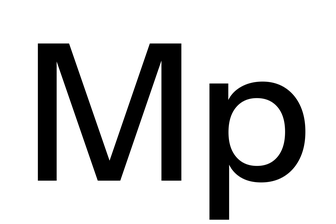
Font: InstrumentSans_Medium